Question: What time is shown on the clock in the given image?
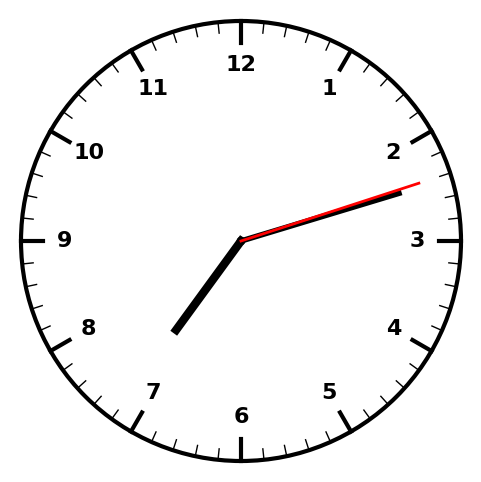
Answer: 07:12:12